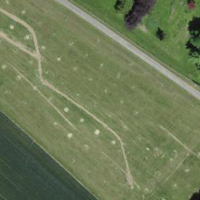
EUNIS habitat code: 52
Species observed at this site:
Juglans regia